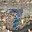
Label: 7